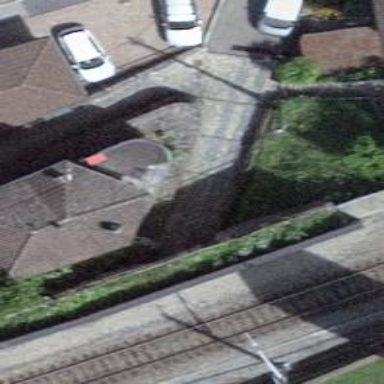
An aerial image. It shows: Tunnel with steps on the road.